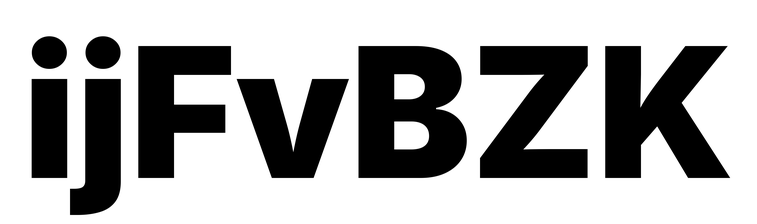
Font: Inter_Black